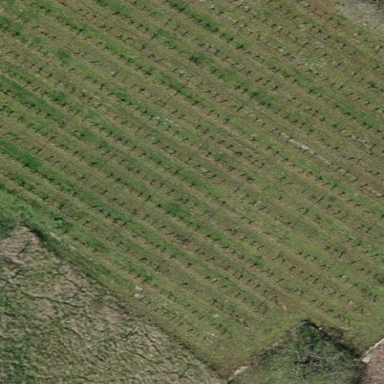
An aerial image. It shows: Beautiful vineyard in the countryside.